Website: ulta-beauty
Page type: account-selection
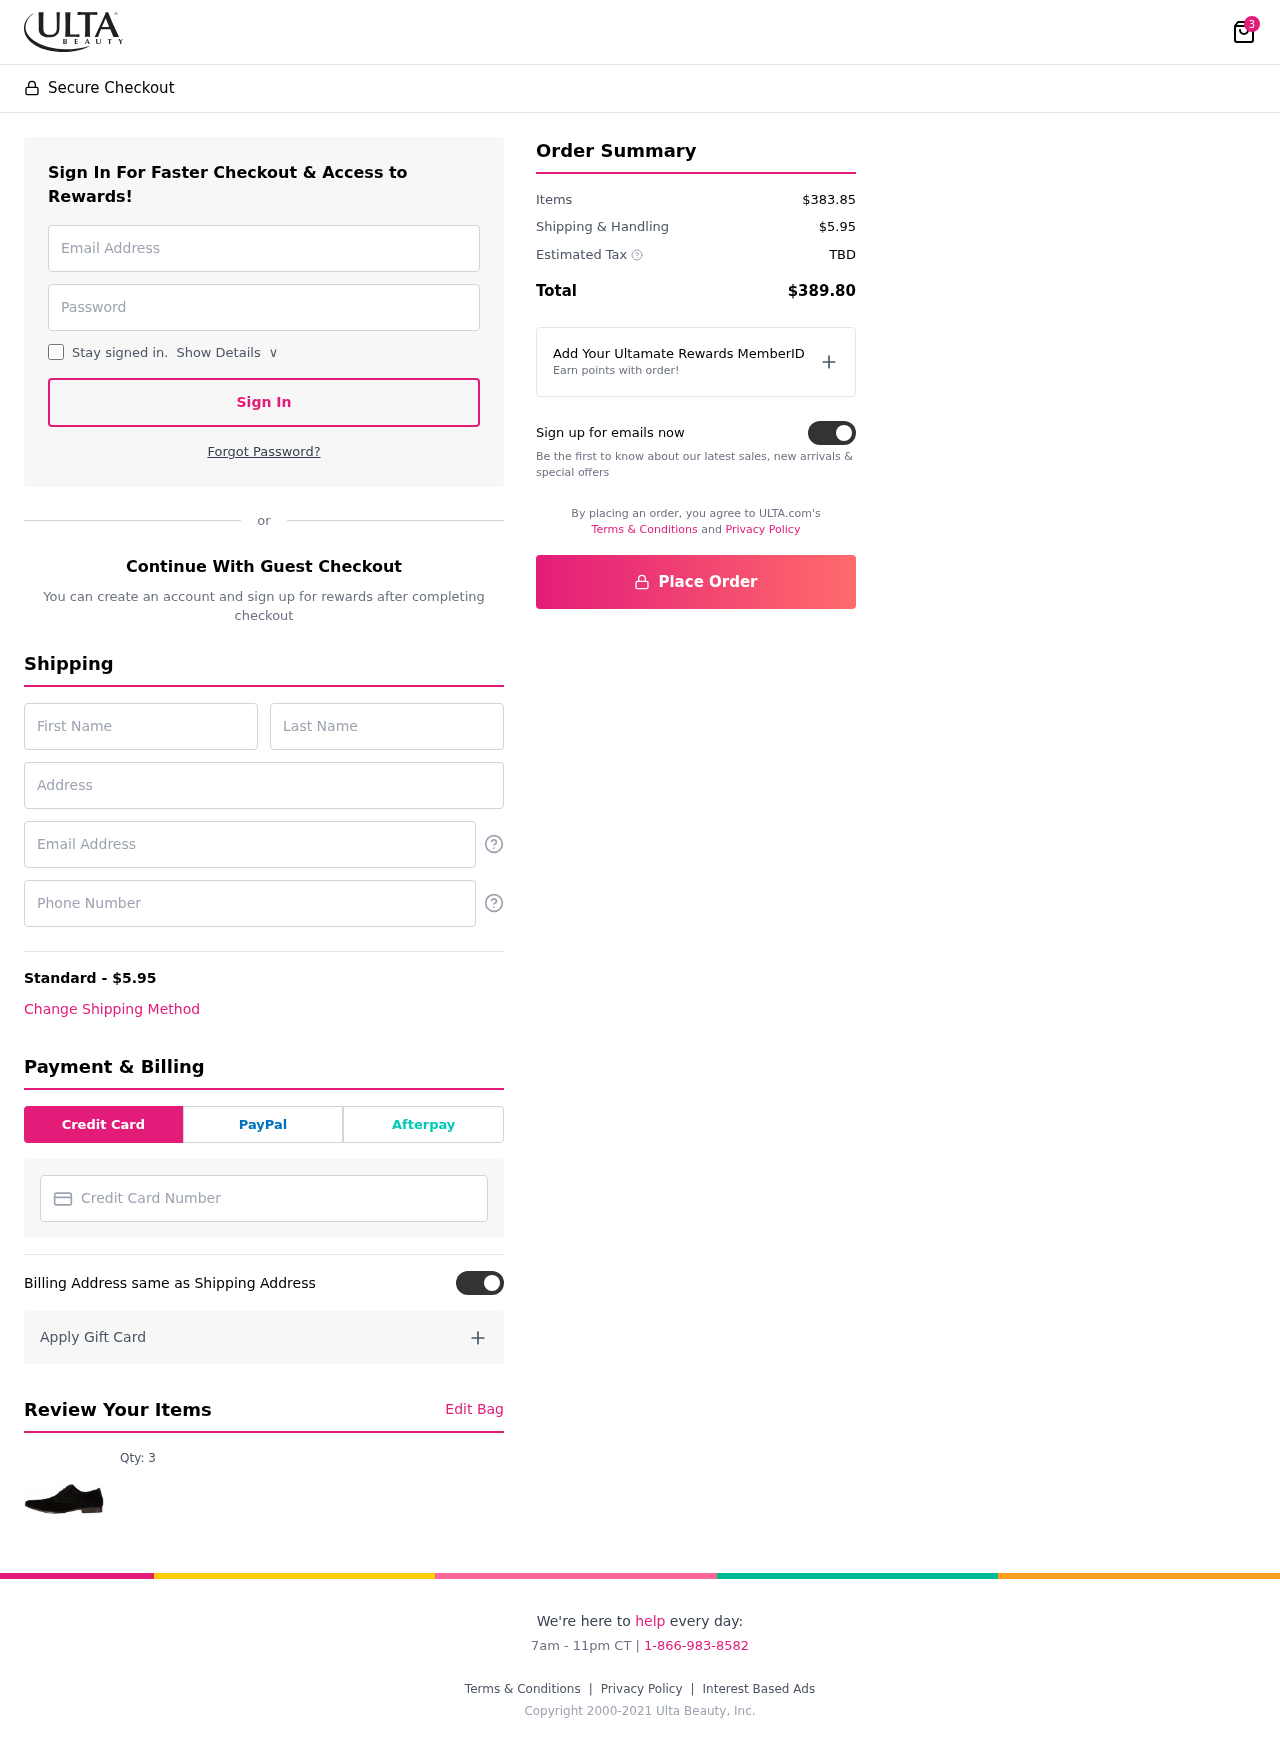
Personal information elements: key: PII_CARD_NUMBER
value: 2503 2888 2218 8560
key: PII_EMAIL
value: kelly_dillon@yahoo.com
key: PII_EMAIL2
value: kelly_dillon@yahoo.com
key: PII_FIRSTNAME
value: Kelly
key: PII_LASTNAME
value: Dillon
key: PII_PHONE
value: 4673680753
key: PII_STREET
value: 68115 Dennis Canyon Apt. 684
Product elements: key: PRODUCT1_QUANTITY
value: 3
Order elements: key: ORDER_NUM_ITEMS
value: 3
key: ORDER_SHIPPING_COST
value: $5.95
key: ORDER_SUBTOTAL
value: $383.85
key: ORDER_TAX
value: TBD
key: ORDER_TOTAL
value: $389.80